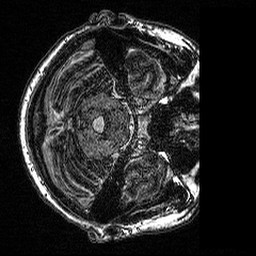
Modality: MP2RAGE
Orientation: axial
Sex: male
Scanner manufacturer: siemens
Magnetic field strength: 3 T
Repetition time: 5 s
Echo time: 0.00292 s